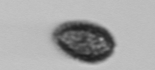
Label: Pseudochattonella_farcimen